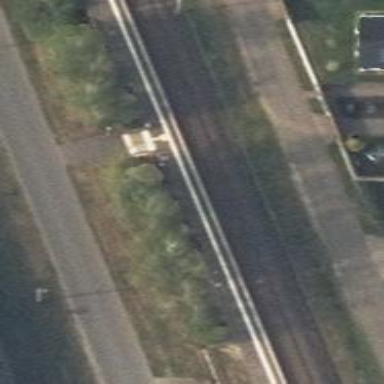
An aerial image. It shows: Platform for public transport with shelter. The platform is for railway use.